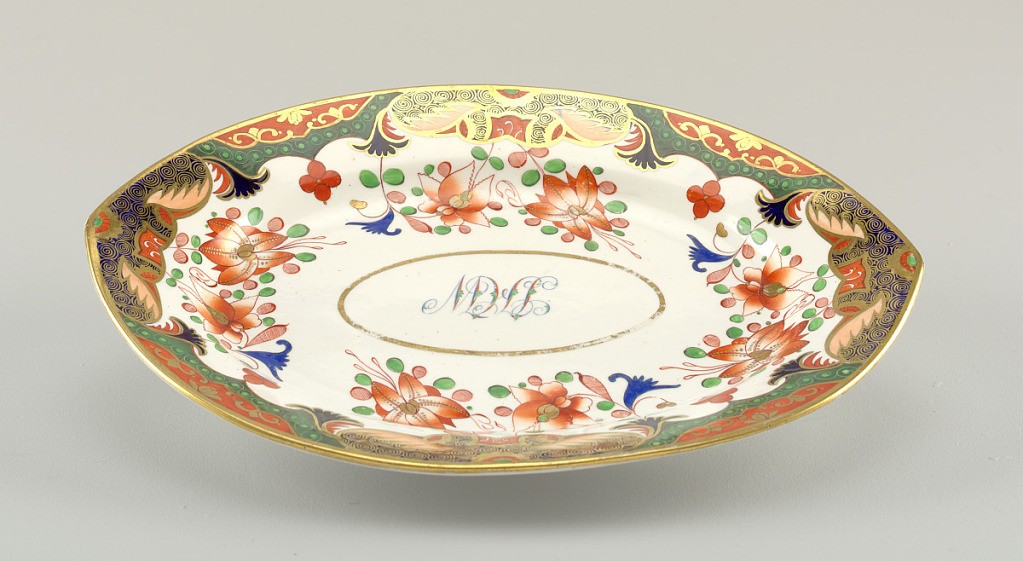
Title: Platter
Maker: Spode Ceramic Works, English, established 1776
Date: ca. 1790
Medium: soft paste porcelain, vitreous enamel, gold
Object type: platter
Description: Almond-shaped platter decorated near border with gilt, blue, red, and green flowers and abstract mounds. In well, an oval with overlapping initials: "LHW" (?).